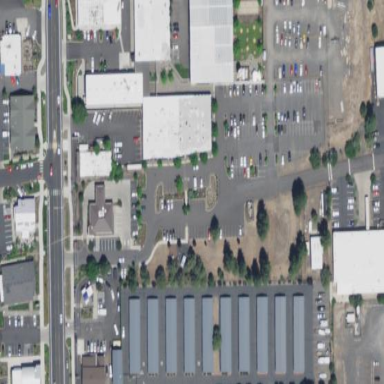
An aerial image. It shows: Retail area.